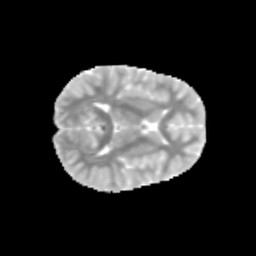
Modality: MD
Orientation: axial
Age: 9
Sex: female
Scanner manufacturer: siemens
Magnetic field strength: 3 T
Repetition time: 3.8 s
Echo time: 0.07 s